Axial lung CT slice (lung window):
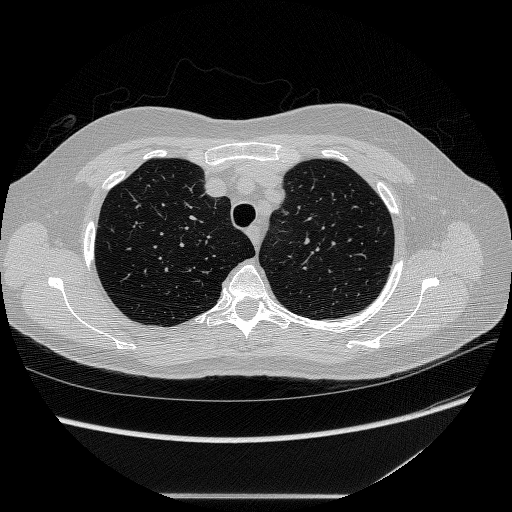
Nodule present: no